Field crop: maize
Growth stage: 1
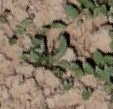
Species: convolvulus